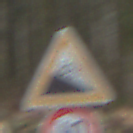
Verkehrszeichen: Gefaelle10
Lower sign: Geschwindigkeit60
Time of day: Midday
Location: Outdoor (Nature)
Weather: Overcast
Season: NotSpecified
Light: Natural